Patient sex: F
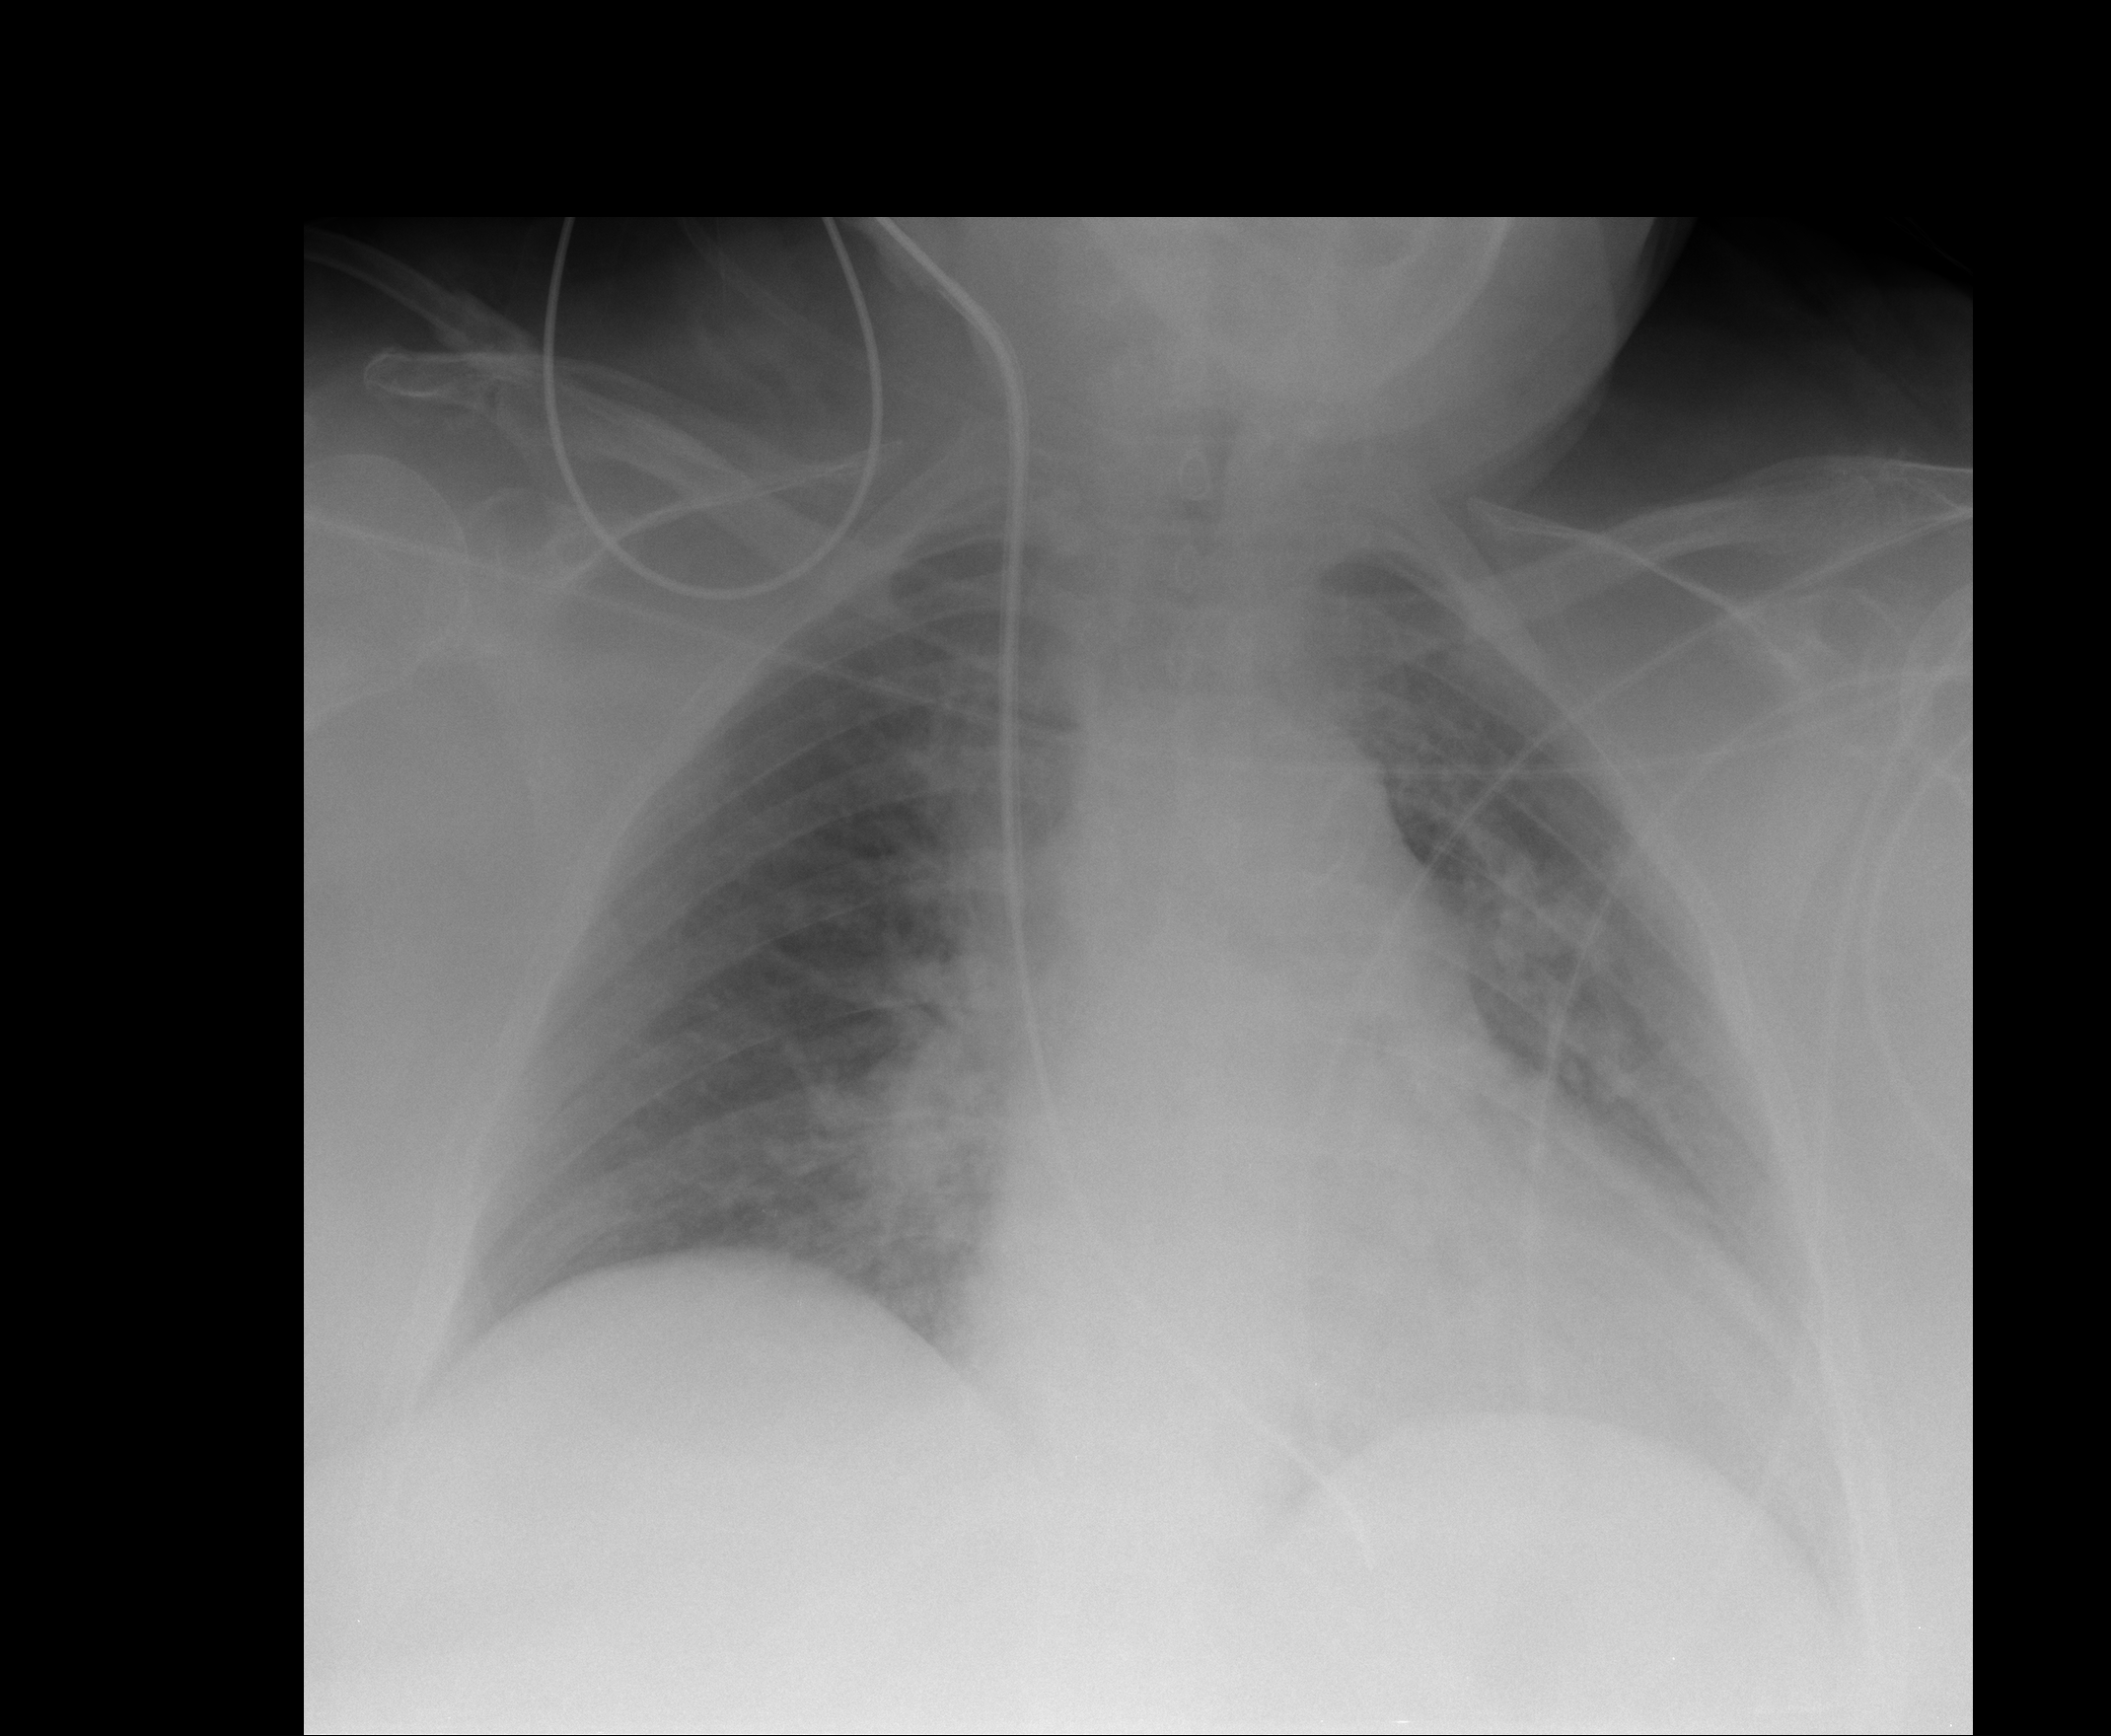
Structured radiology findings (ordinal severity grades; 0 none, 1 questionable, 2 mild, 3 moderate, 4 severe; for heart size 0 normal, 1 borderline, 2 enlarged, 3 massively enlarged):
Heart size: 2
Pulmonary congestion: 2
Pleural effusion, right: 0
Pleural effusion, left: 0
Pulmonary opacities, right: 2
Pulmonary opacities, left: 2
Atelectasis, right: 0
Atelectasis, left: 0